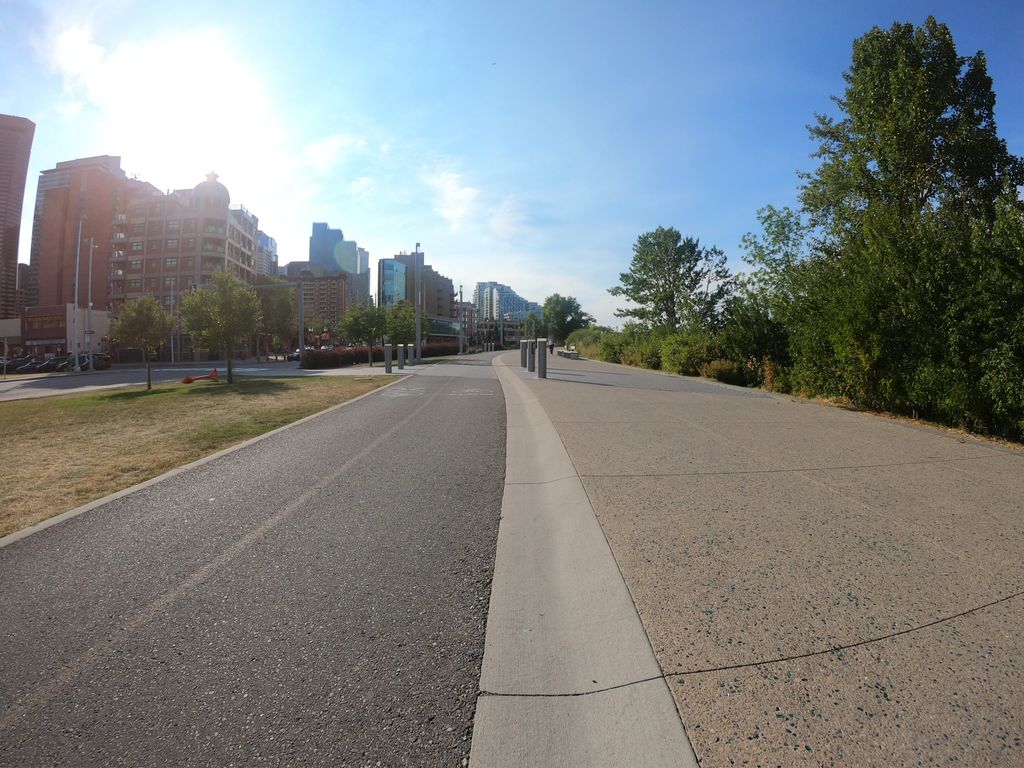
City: calgary